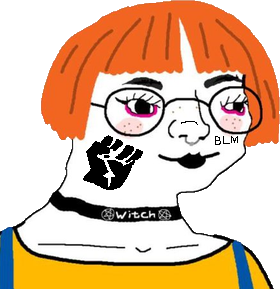
Label: 5_Arthoe